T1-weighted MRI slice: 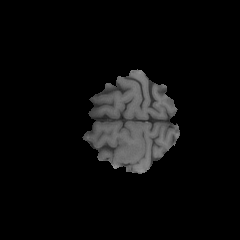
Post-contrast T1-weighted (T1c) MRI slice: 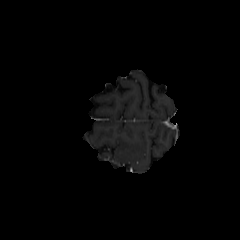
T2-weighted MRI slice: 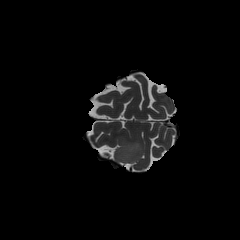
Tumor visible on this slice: yes